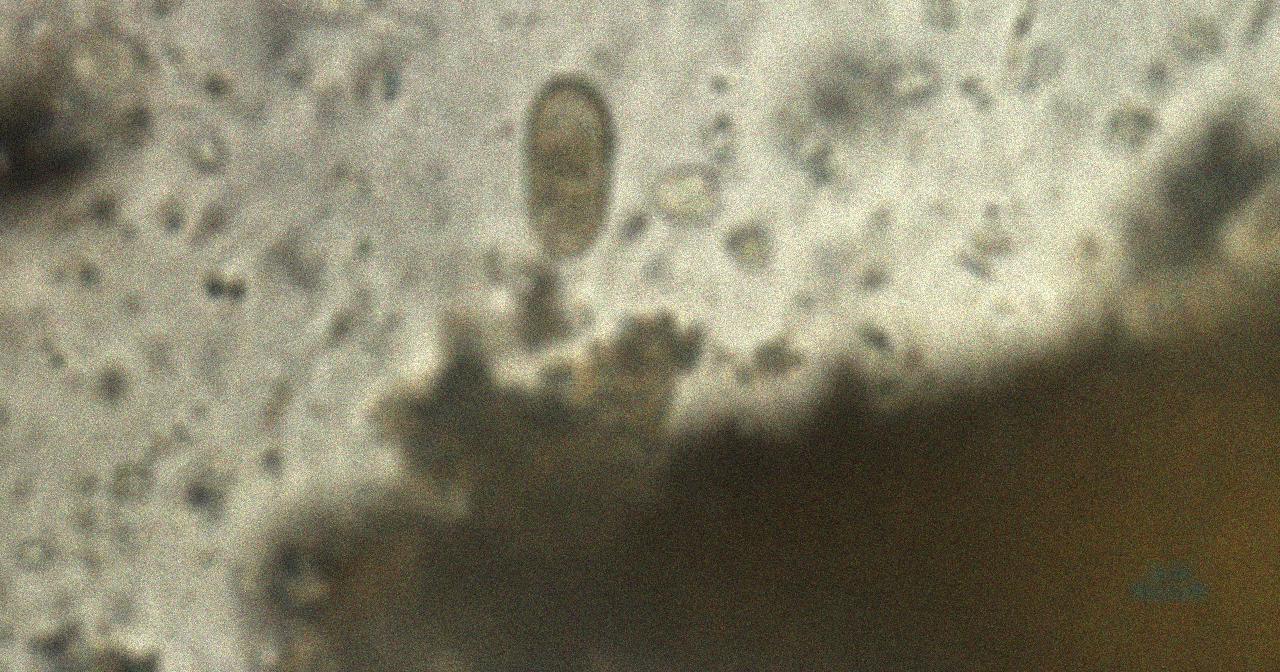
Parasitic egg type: Capillaria philippinensis